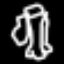
Label: angel